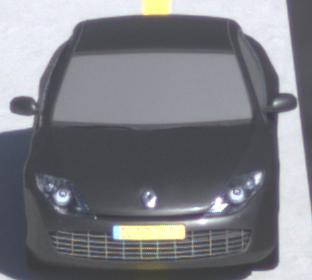
Make: Renault
Model: Laguna Coupé TCe 170
Detailed model: Laguna (III) Coupé
Model produced from: 2010/11
Model produced until: 2011/05
Doors: 2
Color: gray
Road condition: dry road
Daytime: midday
Contrast: high contrast